Aerial crown-view tile of a tropical tree (Barro Colorado Island, Panama), acquired 20240813:
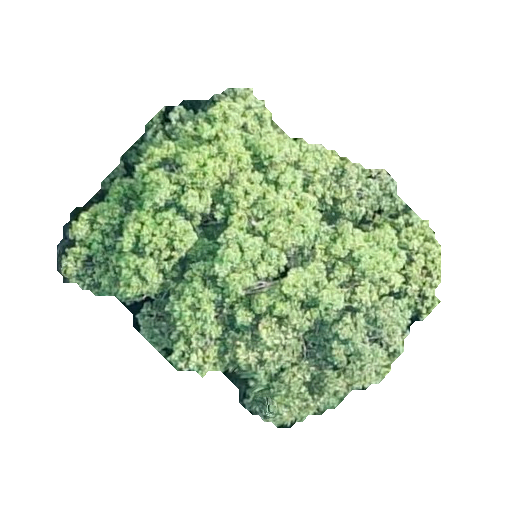
Species: Aspidosperma desmanthum
GBIF accepted scientific name: Aspidosperma desmanthum
Crown area: 121.265 m²